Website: bh-photo
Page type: customer-info-address
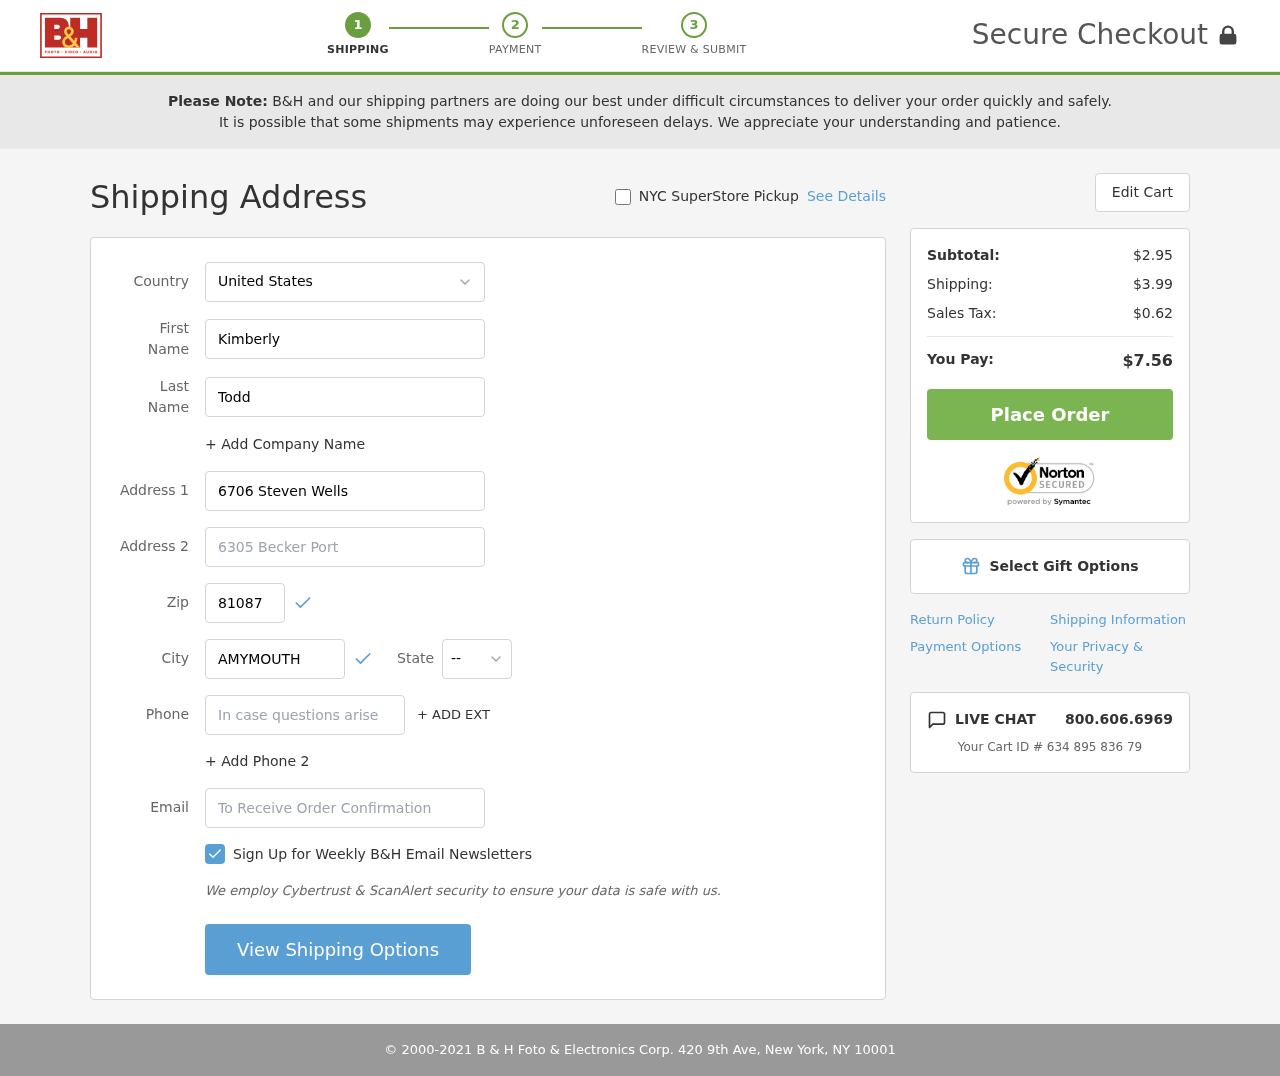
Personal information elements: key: PII_CITY
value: Amymouth
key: PII_COUNTRY
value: United States
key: PII_EMAIL
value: kimberly_todd@hotmail.com
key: PII_FIRSTNAME
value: Kimberly
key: PII_LASTNAME
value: Todd
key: PII_PHONE
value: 4713607199
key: PII_POSTCODE
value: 81087
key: PII_STATE_ABBR
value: CT
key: PII_STREET
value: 6706 Steven Wells
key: PII_STREET2
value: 6305 Becker Port
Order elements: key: ORDER_SUBTOTAL
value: $2.95
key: ORDER_SHIPPING_COST
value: $3.99
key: ORDER_TAX
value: $0.62
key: ORDER_TOTAL
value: $7.56
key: ORDER_ID
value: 634 895 836 79